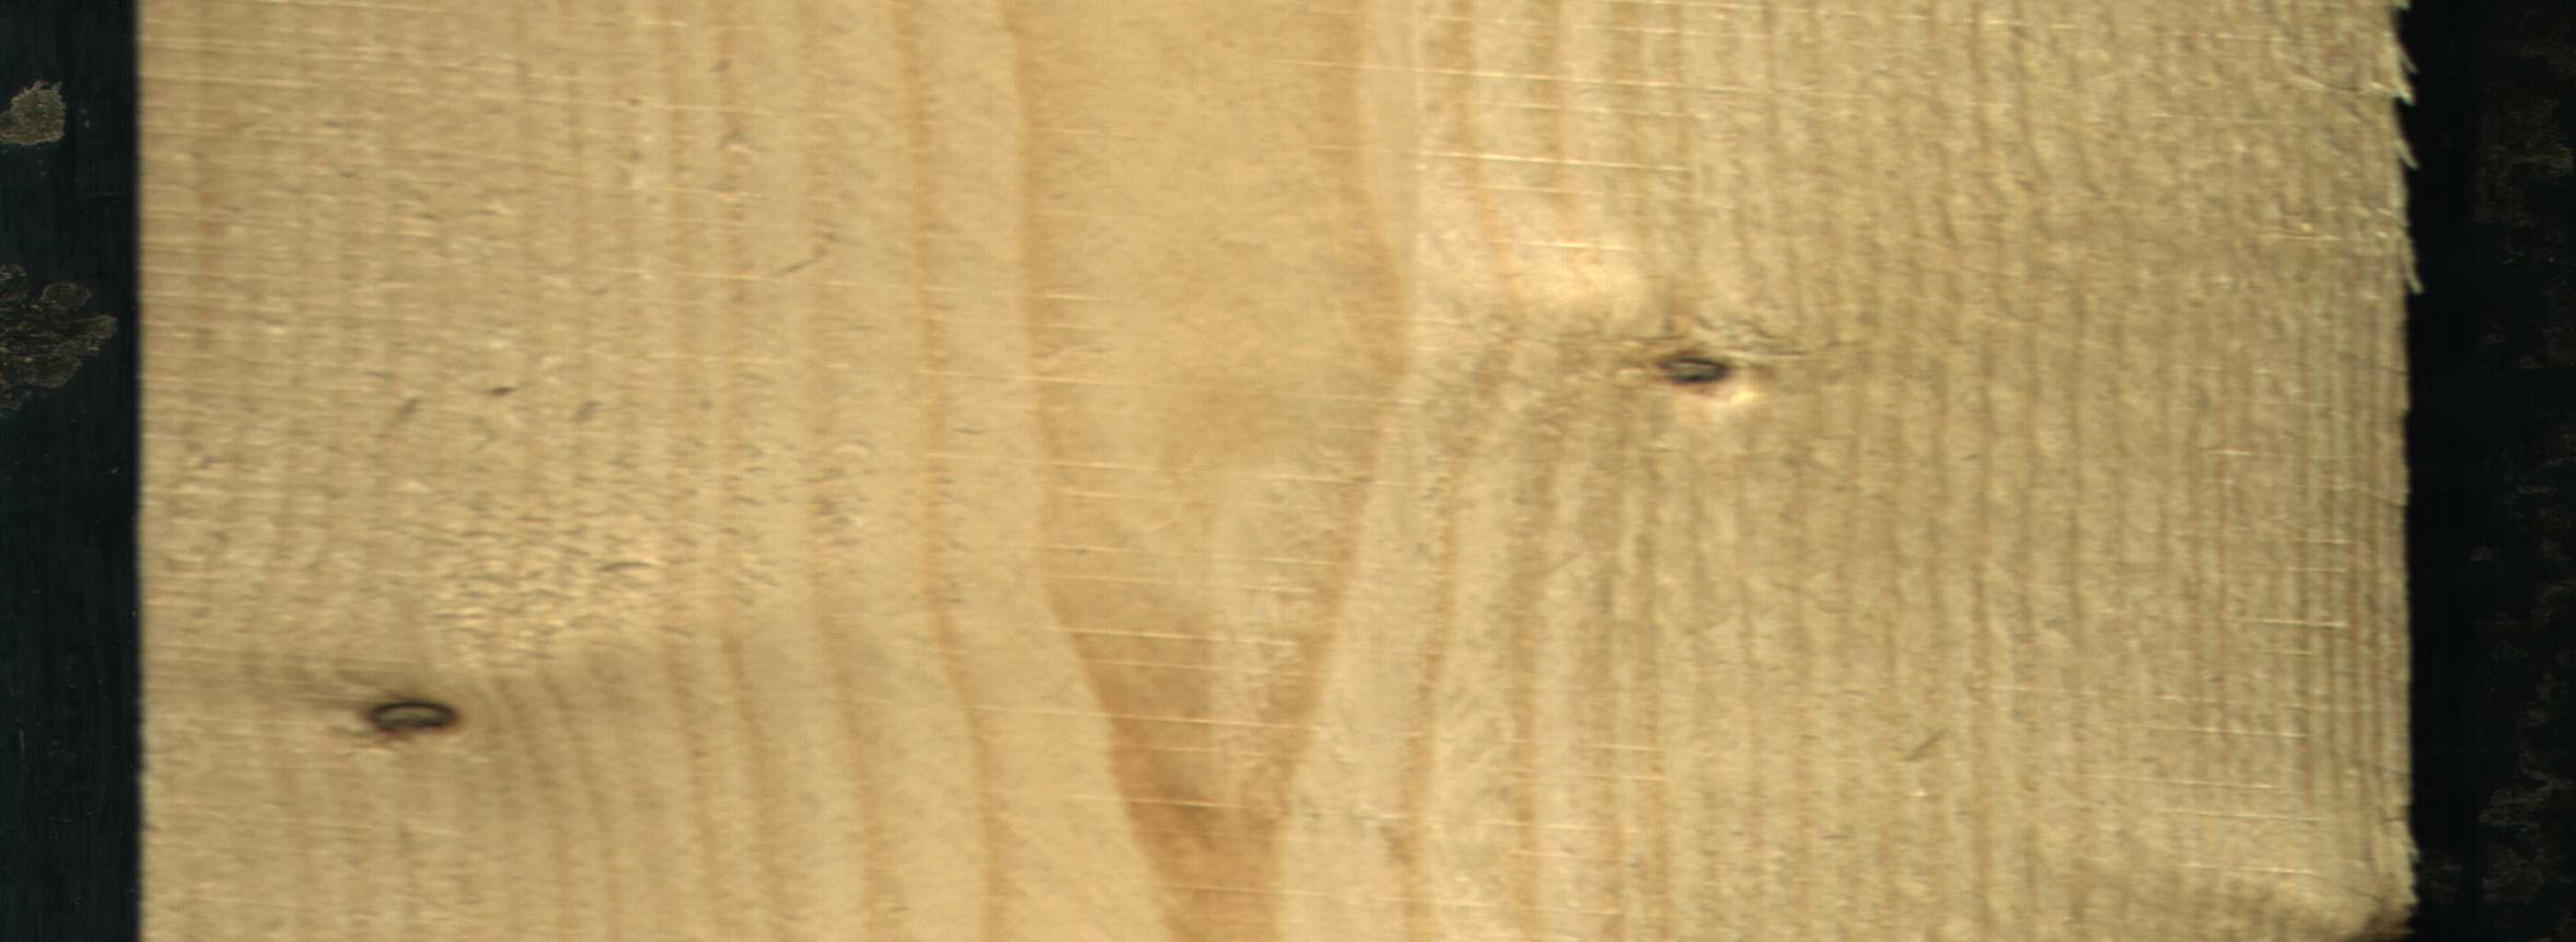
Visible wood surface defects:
Dead_Knot
Live_Knot